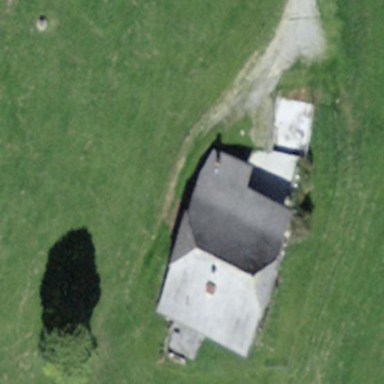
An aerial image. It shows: Farm building.